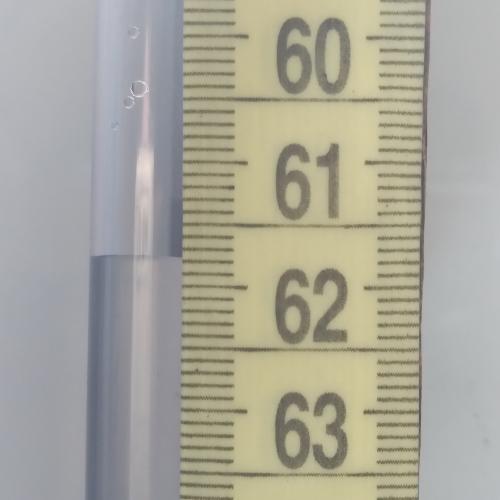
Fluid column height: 61.8 cm